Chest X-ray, PA view. Patient: 18 years old, sex M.
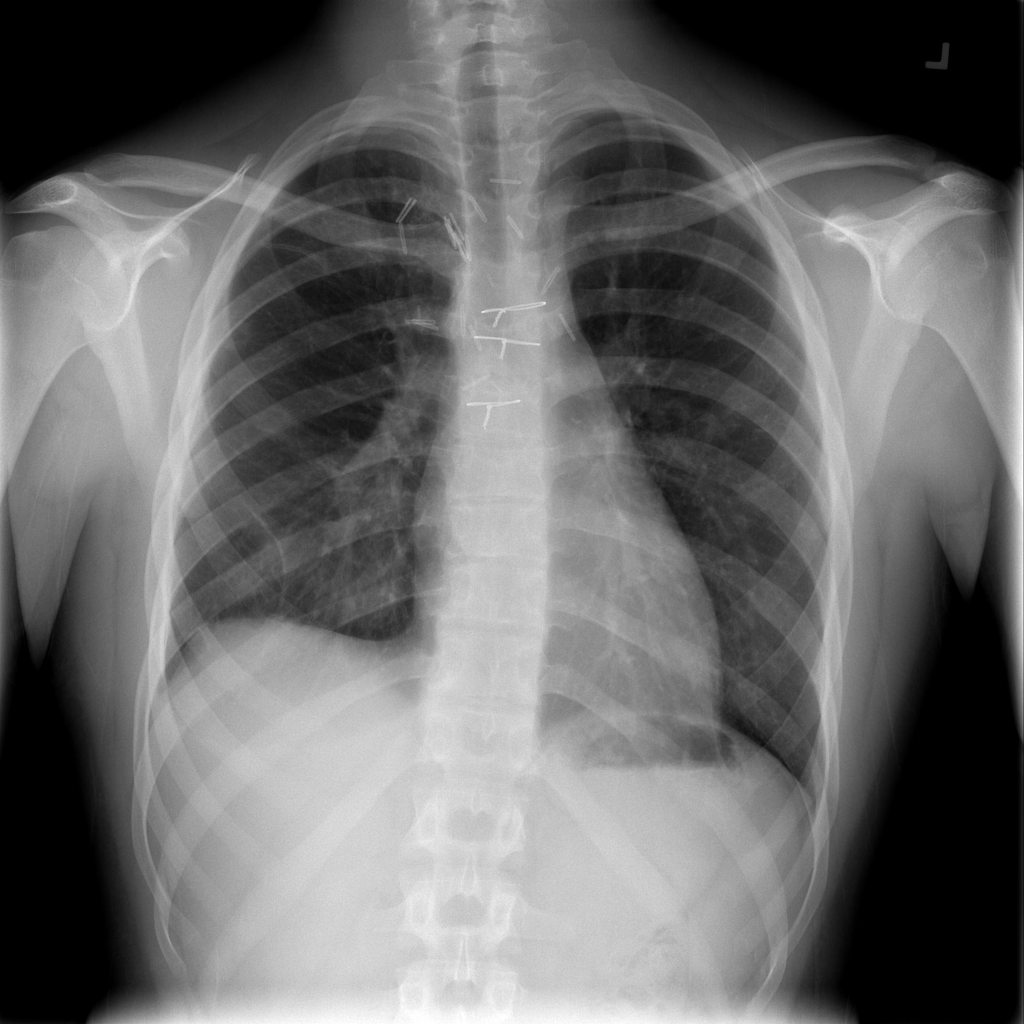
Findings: No Finding